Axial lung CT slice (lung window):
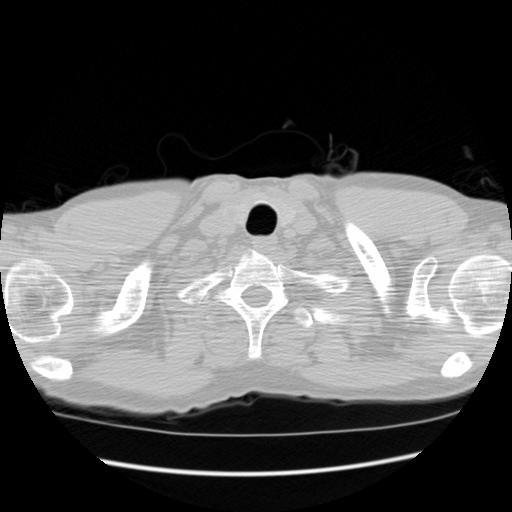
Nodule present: no